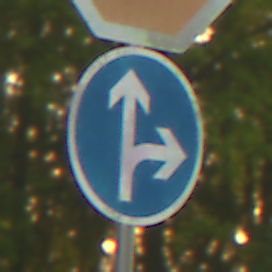
Verkehrszeichen: VorgeschriebeneFahrtrichtungGeradeausOderRechts
Zusatzzeichen oben: Stop
Umgebung: Outdoor, RoadRail
Tageszeit: SunriseSunset
Wetter: Clear
Licht: Natural
Jahreszeit: NotSpecified
Kontrast: LowContrast